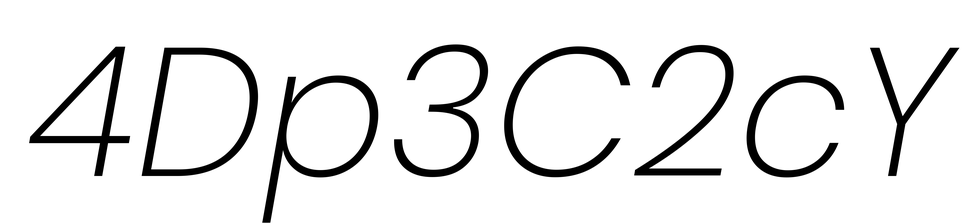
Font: Poppins-ExtraLightItalic